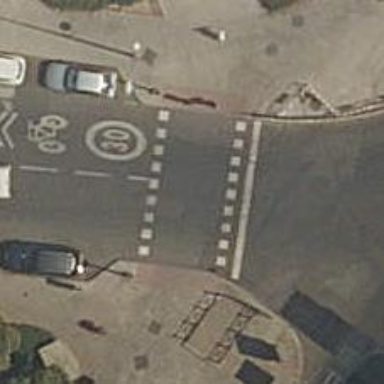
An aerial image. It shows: Road with traffic signals and zebra crossing with traffic signals.